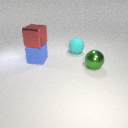
large blue rubber cube below large red metal cube